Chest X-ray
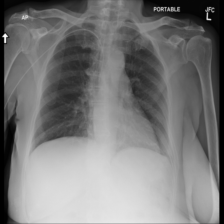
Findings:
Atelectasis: negative
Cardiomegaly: negative
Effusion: negative
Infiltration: negative
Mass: negative
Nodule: negative
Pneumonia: negative
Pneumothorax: negative
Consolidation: negative
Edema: negative
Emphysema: negative
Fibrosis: negative
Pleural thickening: negative
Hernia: negative